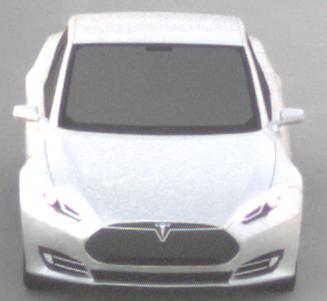
Make: Tesla
Model: Model S 60
Detailed model: Model S
Model produced from: 2013/10
Model produced until: 2014/10
Doors: 5
Color: white
Road condition: dry road
Daytime: sunrise or sunset
Contrast: low contrast